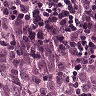
Metastatic tissue present: yes